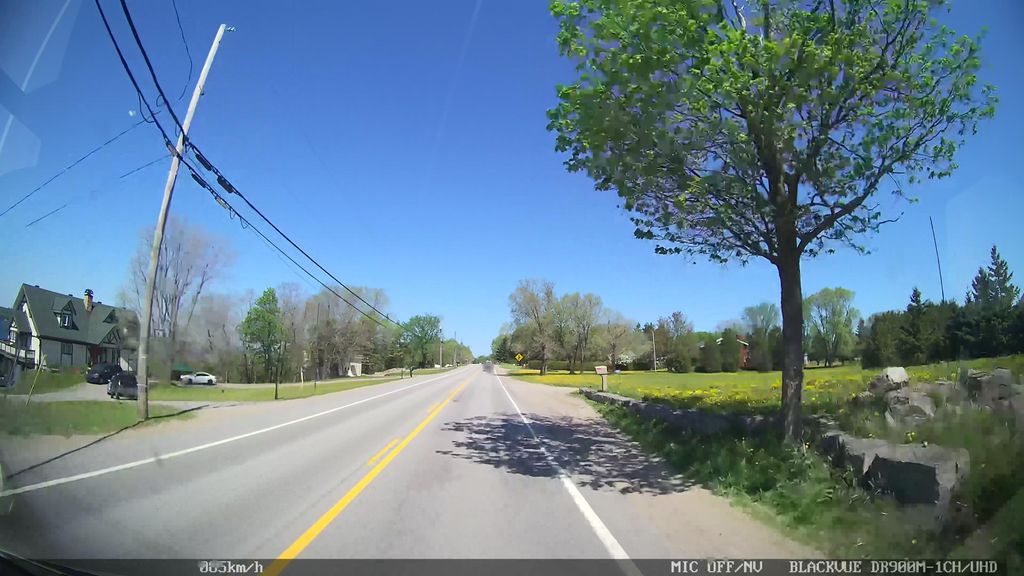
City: ottawa-gatineau